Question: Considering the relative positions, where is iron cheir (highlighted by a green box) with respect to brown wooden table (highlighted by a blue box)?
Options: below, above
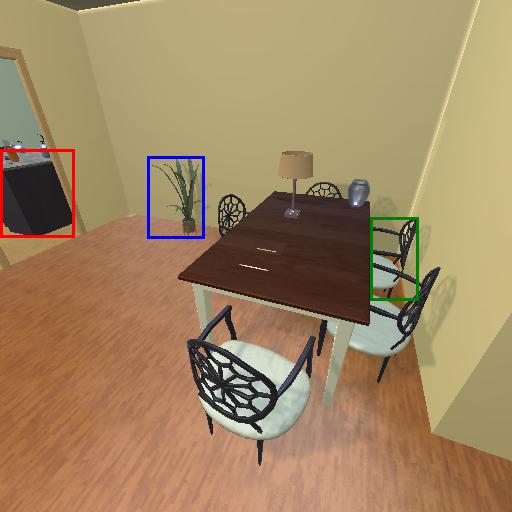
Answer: below